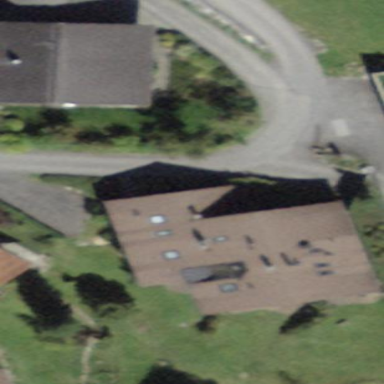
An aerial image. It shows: Simple and straightforward house.